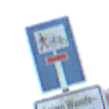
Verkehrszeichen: SackgasseRadverkehrFussgaengerDurchlaessig
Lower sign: HinweisGeaenderteVorfahrtVerkehrsfuehrungVerkehrsregelung3
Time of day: SunriseSunset
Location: Outdoor (RoadRail)
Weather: PartlyCloudy
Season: NotSpecified
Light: Natural